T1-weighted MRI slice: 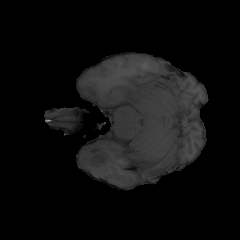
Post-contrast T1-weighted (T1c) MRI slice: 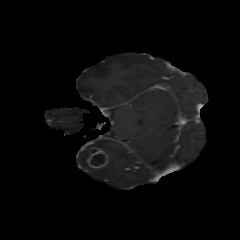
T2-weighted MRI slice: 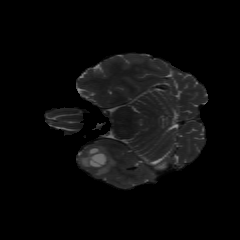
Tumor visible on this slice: yes